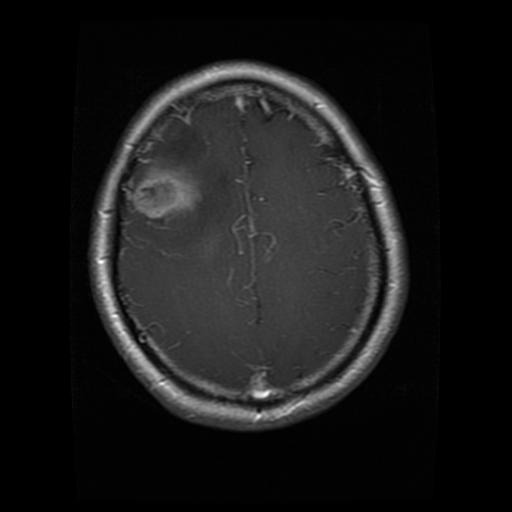
Label: glioma